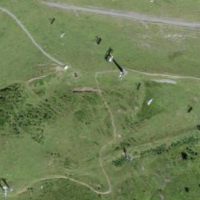
EUNIS habitat code: 23
Species observed at this site:
Arnica montana
Rumex alpinus